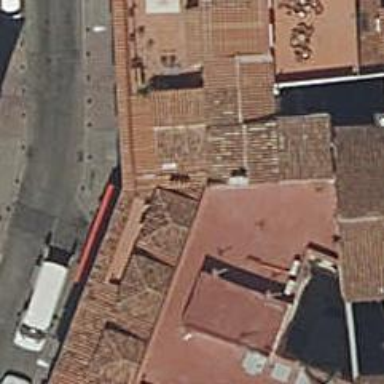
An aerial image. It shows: Restaurant.